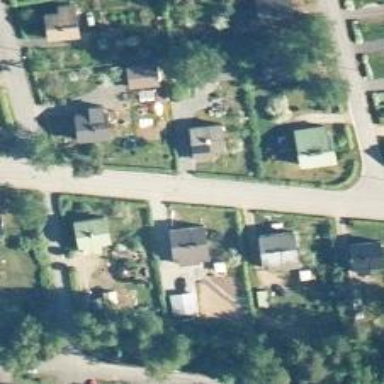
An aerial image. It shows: Peaceful suburb.